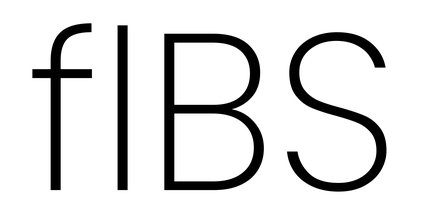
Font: Poppins-ExtraLight